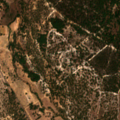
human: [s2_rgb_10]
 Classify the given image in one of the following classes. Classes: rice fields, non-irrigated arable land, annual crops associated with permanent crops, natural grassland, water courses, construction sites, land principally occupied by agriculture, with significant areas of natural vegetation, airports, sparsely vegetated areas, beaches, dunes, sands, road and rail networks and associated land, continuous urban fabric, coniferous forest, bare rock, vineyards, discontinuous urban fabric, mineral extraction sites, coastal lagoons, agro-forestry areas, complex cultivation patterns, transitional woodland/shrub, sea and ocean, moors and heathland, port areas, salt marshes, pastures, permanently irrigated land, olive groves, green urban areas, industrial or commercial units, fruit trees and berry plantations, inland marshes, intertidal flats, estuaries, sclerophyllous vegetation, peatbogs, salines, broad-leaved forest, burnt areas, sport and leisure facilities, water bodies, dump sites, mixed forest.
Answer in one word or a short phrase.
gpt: annual crops associated with permanent crops, broad-leaved forest, coniferous forest